Aerial crown-view tile of a tropical tree (Barro Colorado Island, Panama), acquired 20250414:
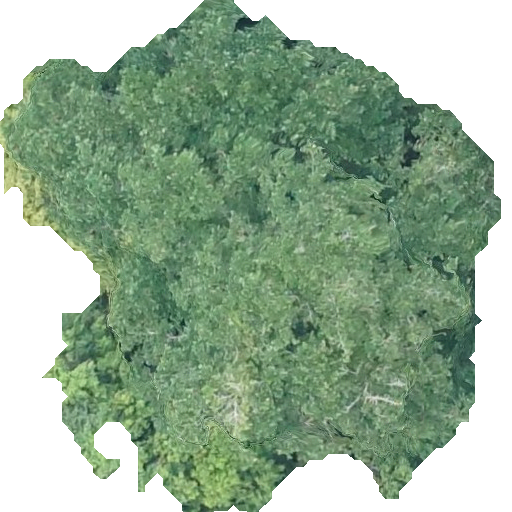
Species: Ficus obtusifolia
GBIF accepted scientific name: Ficus obtusifolia
Crown area: 264.163 m²